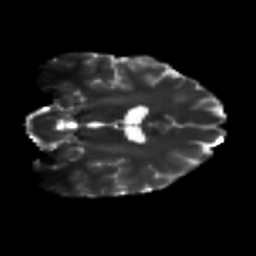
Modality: T2w
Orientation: coronal
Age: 21
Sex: male
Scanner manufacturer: siemens
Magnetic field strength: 3 T
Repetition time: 3.5 s
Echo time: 0.125 s